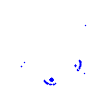
Particle: kaon